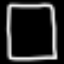
Label: square